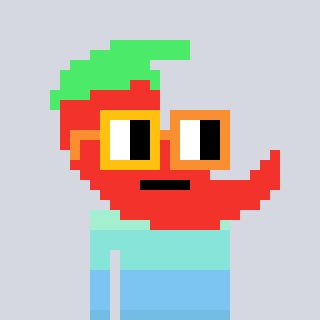
a pixel art character with square yellow and orange glasses, a chilli-shaped head and a darkbrown-colored body on a cool background